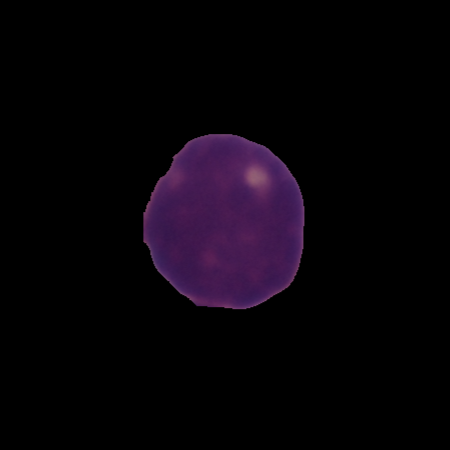
Label: healthy